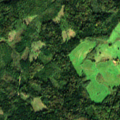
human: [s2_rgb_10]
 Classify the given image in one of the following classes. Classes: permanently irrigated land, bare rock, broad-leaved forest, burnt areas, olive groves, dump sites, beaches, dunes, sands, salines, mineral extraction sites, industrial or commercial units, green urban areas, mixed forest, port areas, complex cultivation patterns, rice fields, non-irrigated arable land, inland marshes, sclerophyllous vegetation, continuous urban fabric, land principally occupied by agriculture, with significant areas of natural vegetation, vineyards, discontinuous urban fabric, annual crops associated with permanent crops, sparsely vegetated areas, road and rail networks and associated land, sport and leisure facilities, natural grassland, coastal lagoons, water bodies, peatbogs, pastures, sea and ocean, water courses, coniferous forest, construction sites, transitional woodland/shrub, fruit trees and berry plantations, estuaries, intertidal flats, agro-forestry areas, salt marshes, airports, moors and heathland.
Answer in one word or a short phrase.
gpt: land principally occupied by agriculture, with significant areas of natural vegetation, mixed forest, transitional woodland/shrub